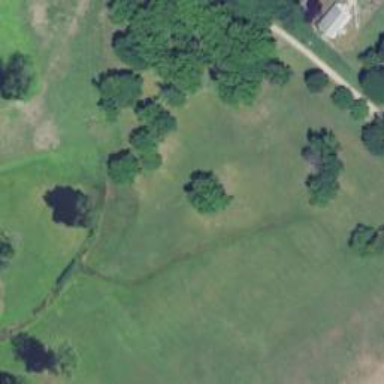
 perfect for leisurely sports activities."